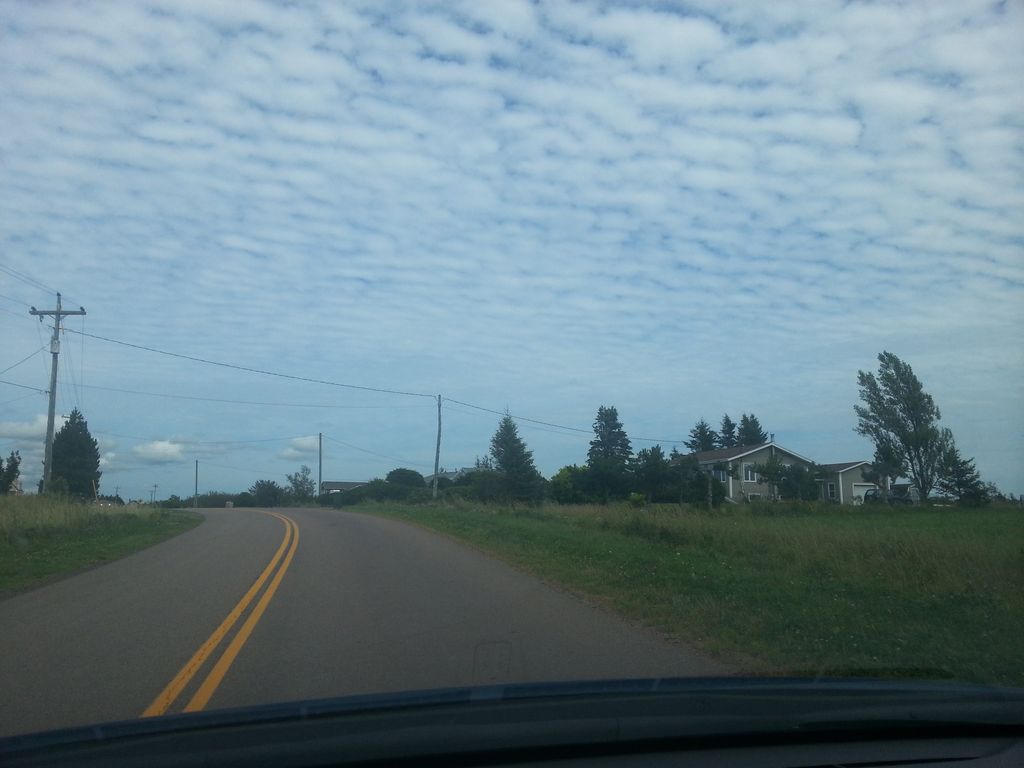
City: charlottetown